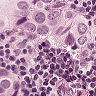
Metastatic tissue present: yes